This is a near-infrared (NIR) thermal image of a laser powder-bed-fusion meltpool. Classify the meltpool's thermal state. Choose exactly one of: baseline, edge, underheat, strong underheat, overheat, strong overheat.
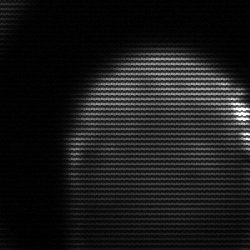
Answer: edge